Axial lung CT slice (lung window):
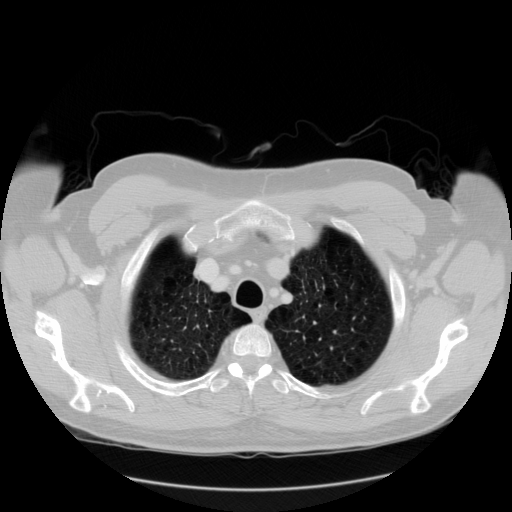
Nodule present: no